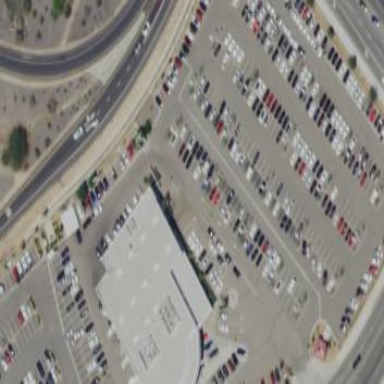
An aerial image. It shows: Retail area.